Aerial crown-view tile of a tropical tree (Barro Colorado Island, Panama), acquired 20240813:
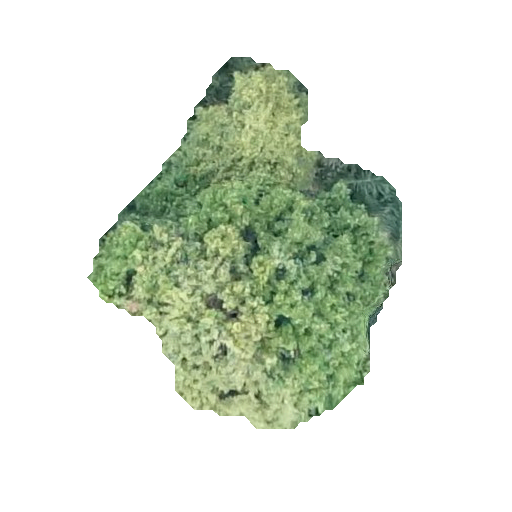
Species: Prioria copaifera
GBIF accepted scientific name: Prioria copaifera
Crown area: 108.546 m²